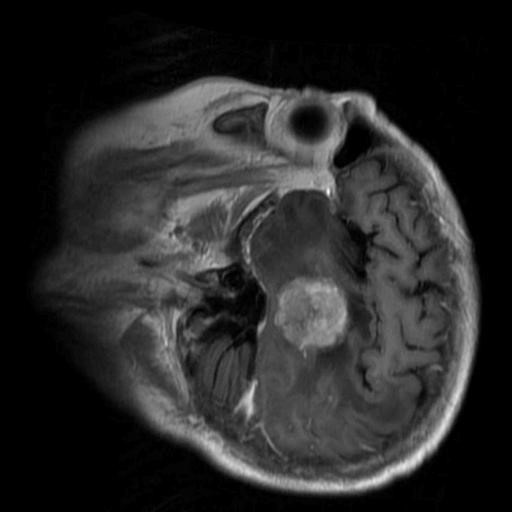
Label: brain_menin